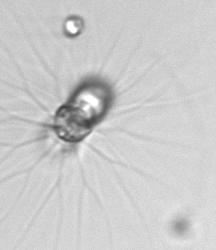
Label: Bacteriastrum